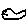
Label: fish